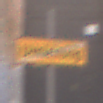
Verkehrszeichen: EndeDerUmleitungsankuendigung
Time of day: MorningAfternoon
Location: Outdoor (Urban)
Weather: PartlyCloudy
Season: NotSpecified
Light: Natural